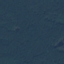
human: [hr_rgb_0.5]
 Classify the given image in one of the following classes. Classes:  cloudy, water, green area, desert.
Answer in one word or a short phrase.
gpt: green area